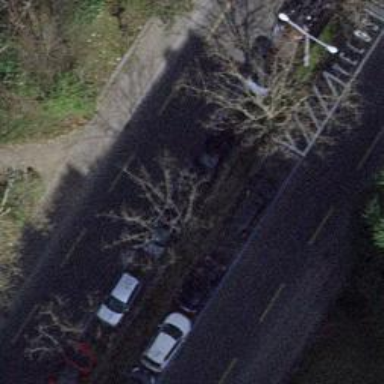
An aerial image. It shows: Tree-lined avenue.